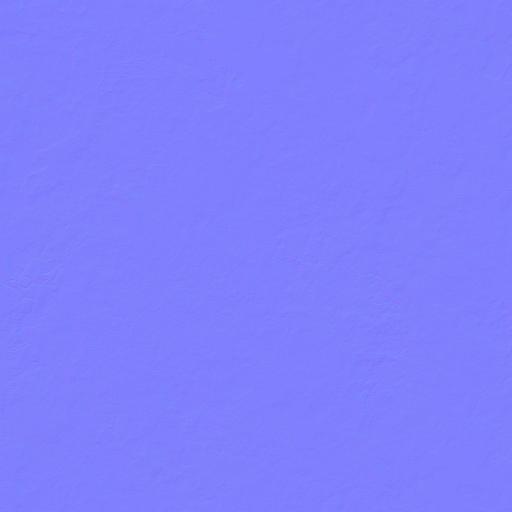
iron metal rust